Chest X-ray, PA view. Patient: 43 years old, sex F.
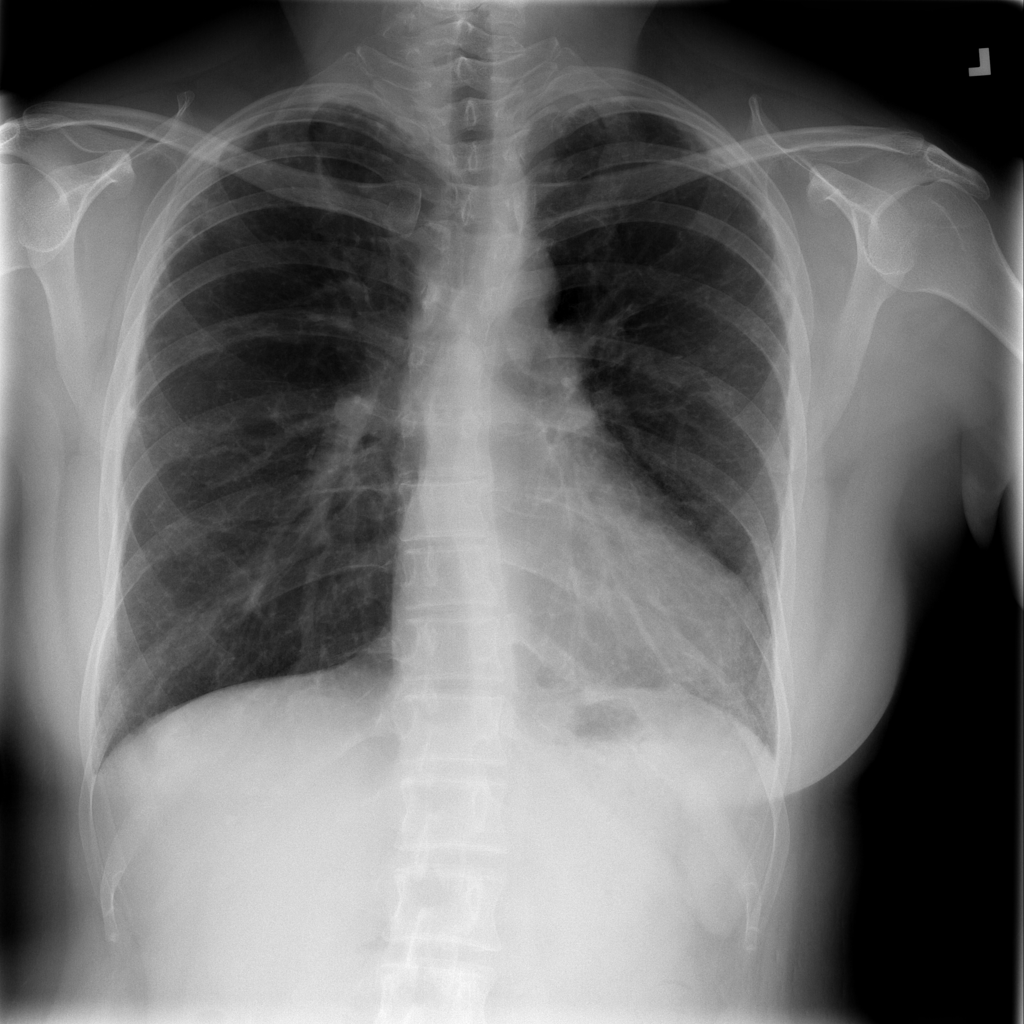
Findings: No Finding